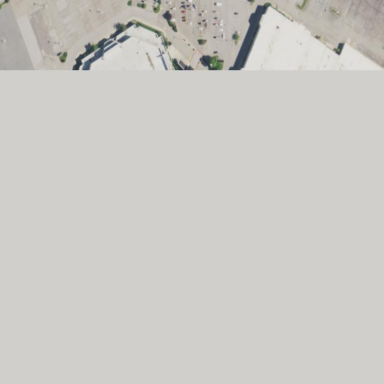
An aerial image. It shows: Retail building which is mall.